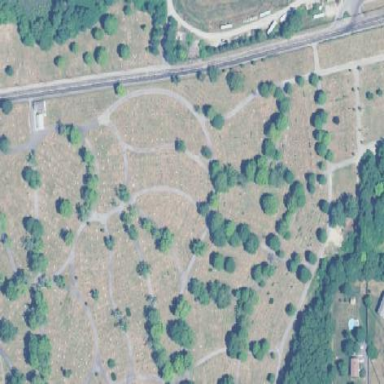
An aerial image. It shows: Cemetery.